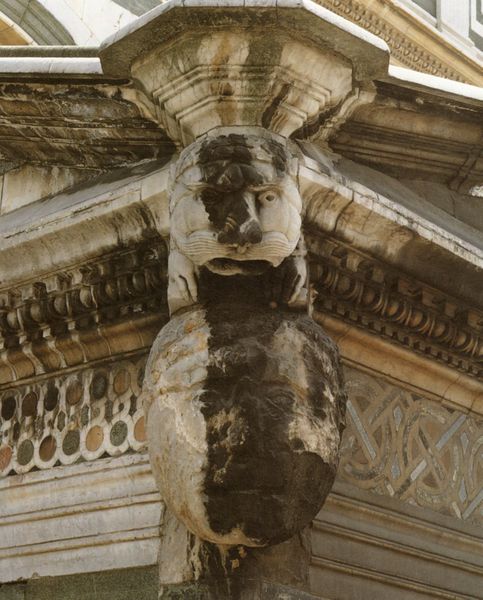
Titel: Baptisterium (Florenz)
Standort: Florenz, Baptisterium (EU - I - Toskana)
Schlagwörter: vogel, grün, marmor, nase, schwarz, ornament, architektur, gesicht, stein, kirche, gotik, ecke, verzierung, plastik, kreise, herrscher, sims, sandstein, romanik, löwe, verziehrung, byzanz